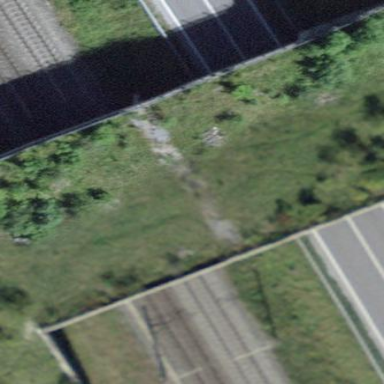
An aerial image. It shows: Wildlife crossing bridge.